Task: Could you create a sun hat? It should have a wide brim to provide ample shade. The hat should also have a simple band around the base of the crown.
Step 152:
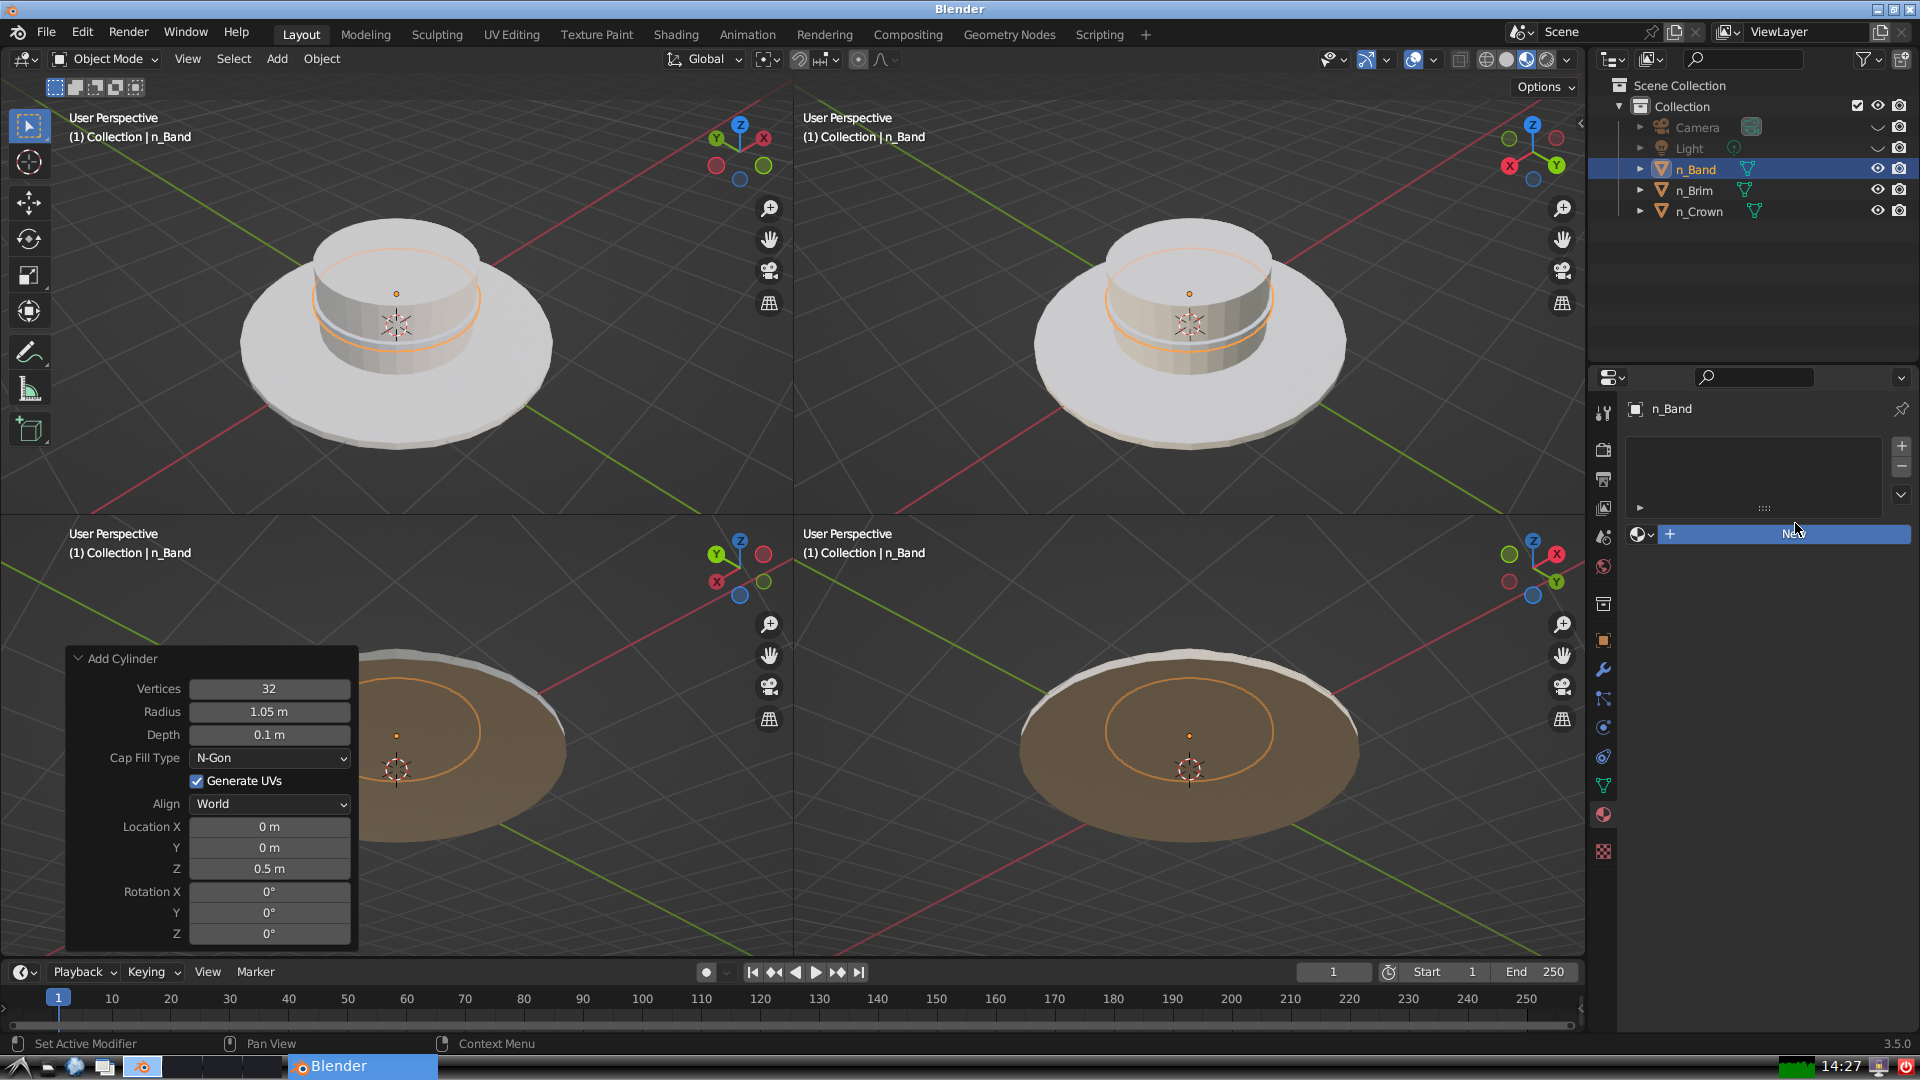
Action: {"mouse_move": [1604, 815]}